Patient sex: M
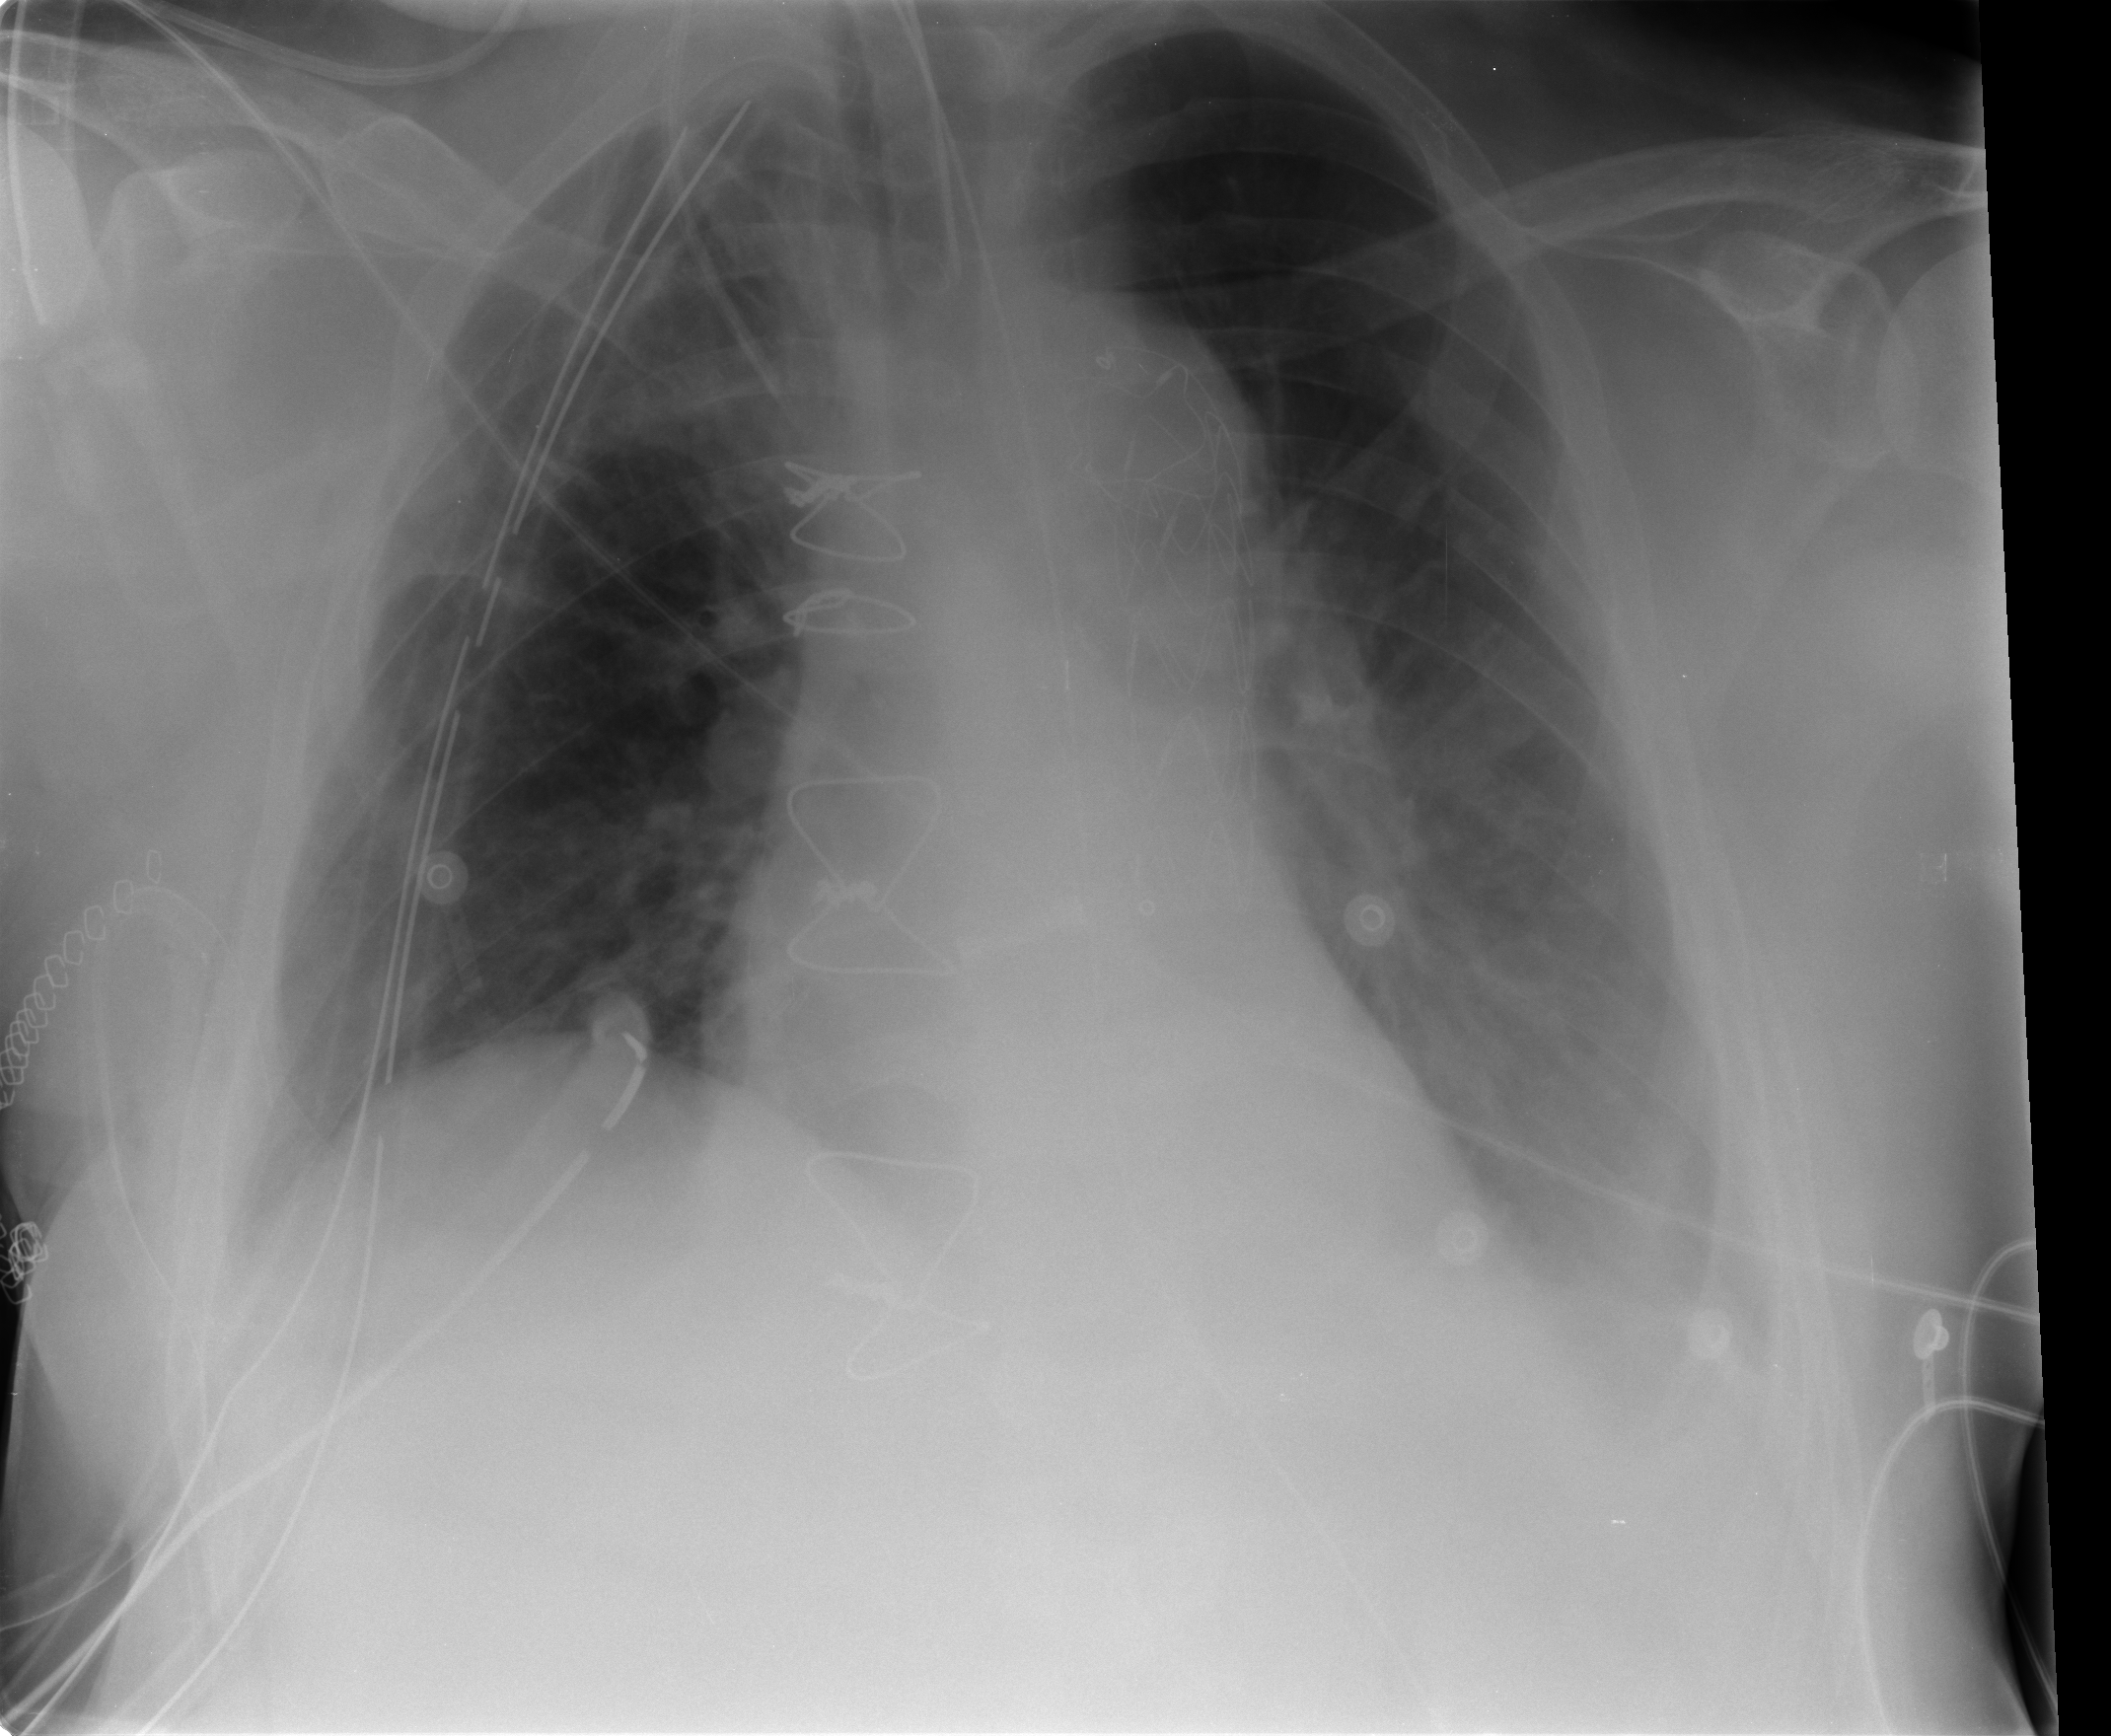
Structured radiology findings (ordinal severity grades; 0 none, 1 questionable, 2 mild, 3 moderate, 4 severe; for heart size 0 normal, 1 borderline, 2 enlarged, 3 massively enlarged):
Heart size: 2
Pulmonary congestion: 1
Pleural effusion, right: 1
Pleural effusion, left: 2
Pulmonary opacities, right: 0
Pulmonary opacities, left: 1
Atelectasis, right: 2
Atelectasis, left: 2